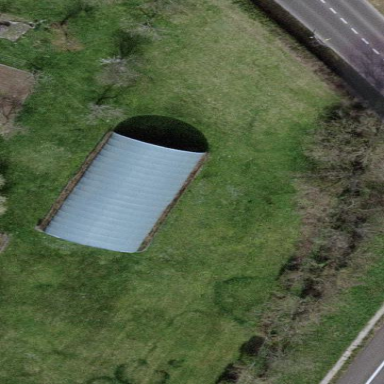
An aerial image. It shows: Shed.